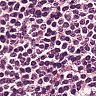
Metastatic tissue present: no